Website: lowes
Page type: order-tracking
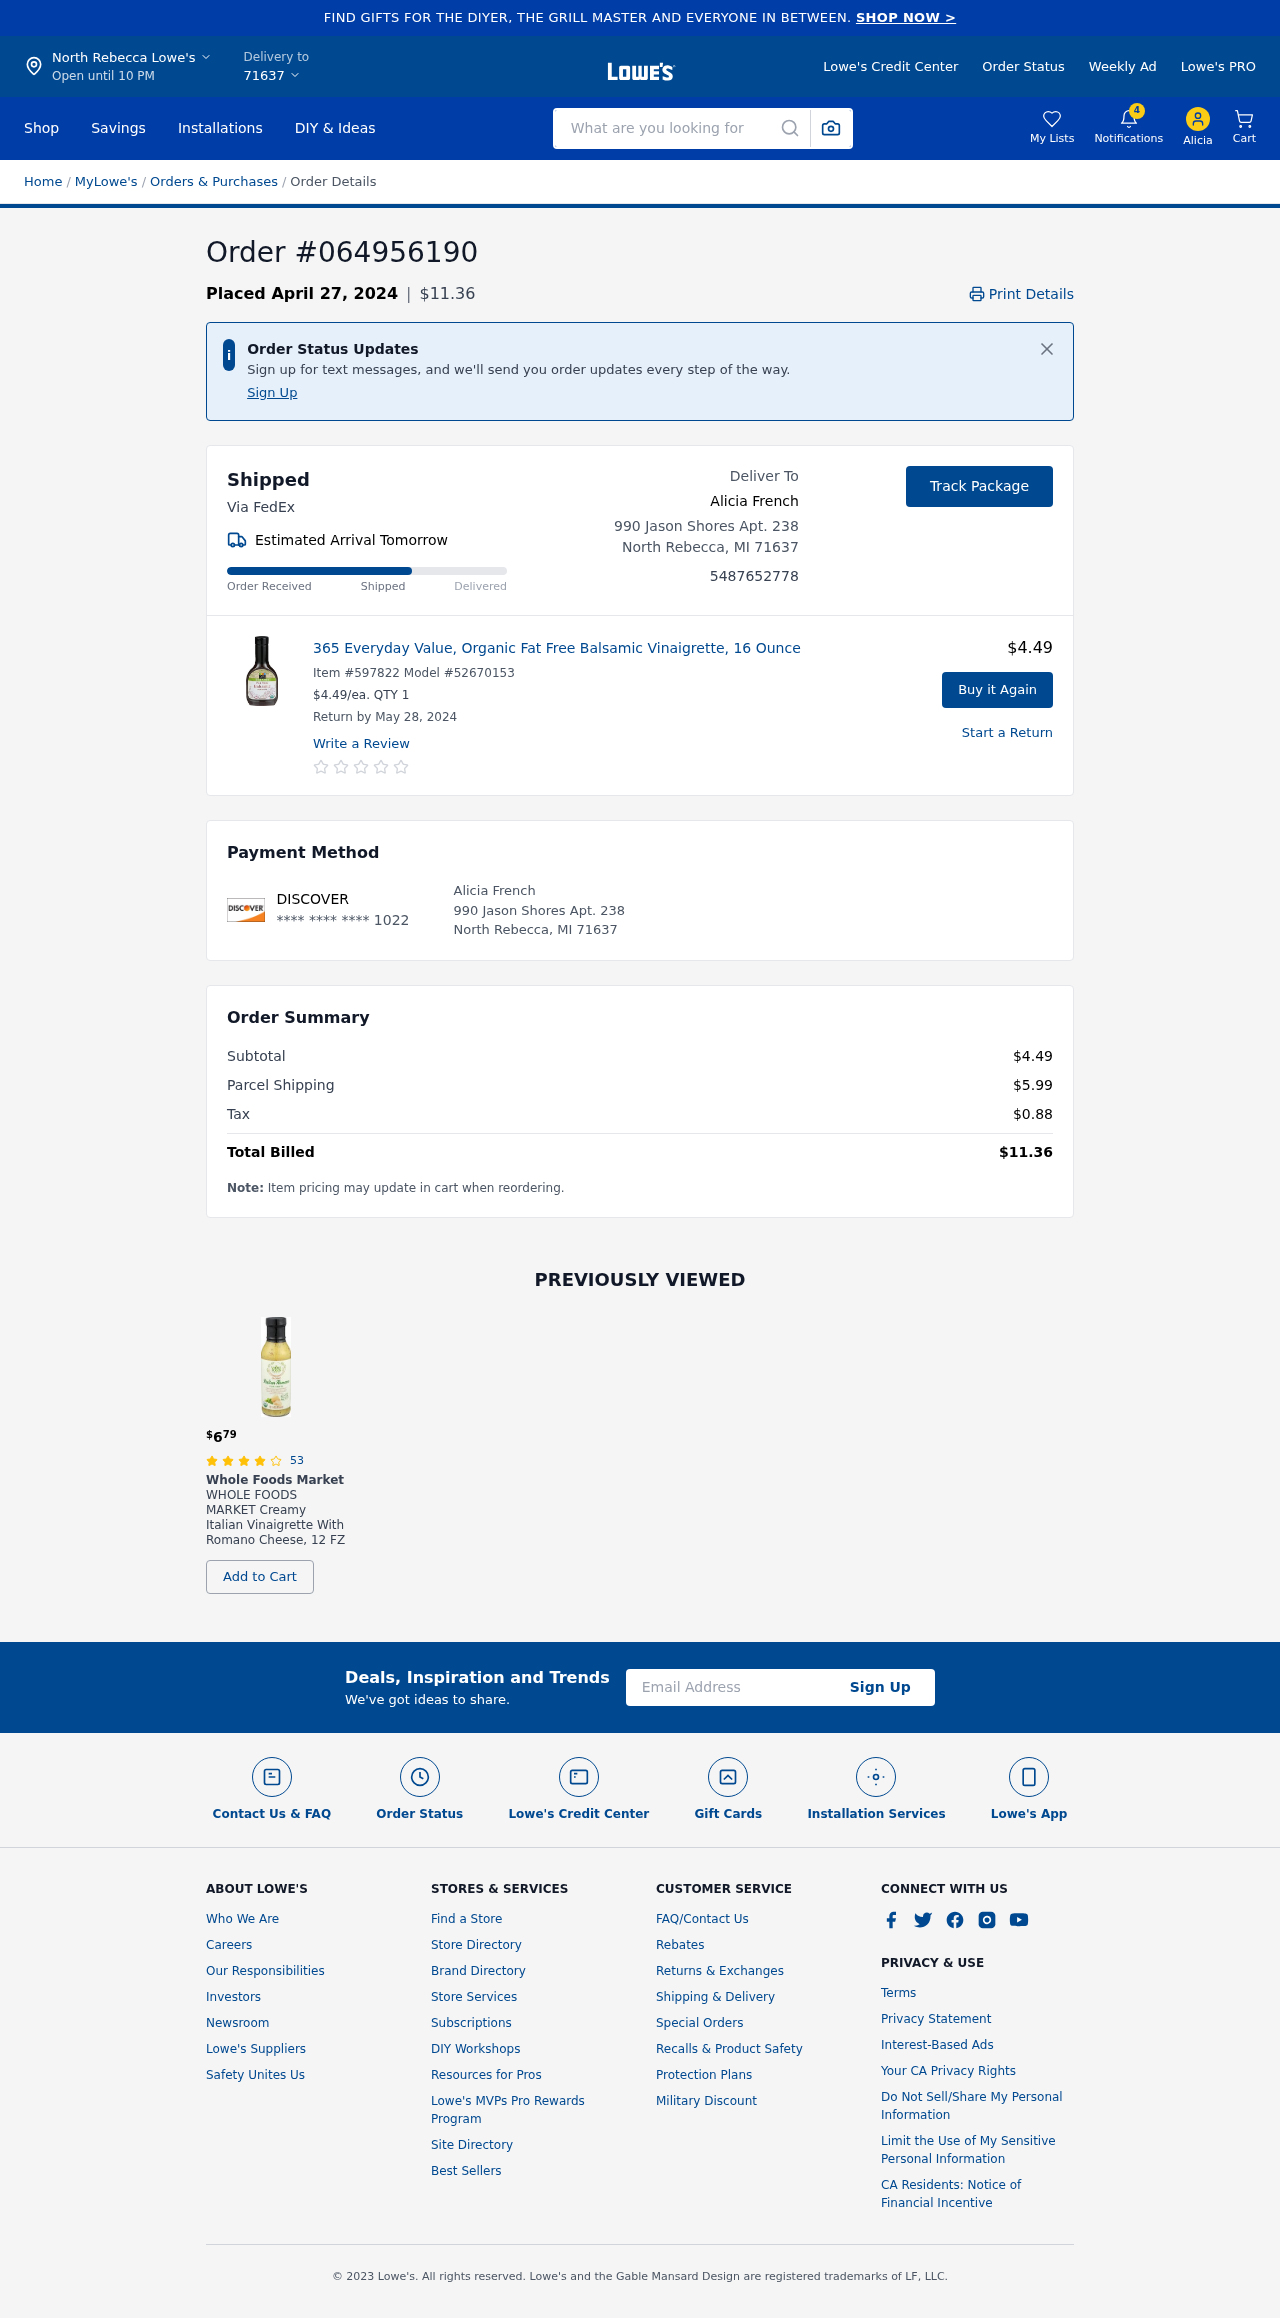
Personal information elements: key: PII_CARD_LAST4
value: **** **** **** 1022
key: PII_CARD_TYPE
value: DISCOVER
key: PII_CITY
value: North Rebecca Lowe's
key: PII_CITY
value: North Rebecca
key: PII_CITY_STATE_ZIP
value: North Rebecca, MI 71637
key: PII_EMAIL
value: aliciafrench@gmail.com
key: PII_FIRSTNAME
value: Alicia
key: PII_FULLNAME
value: Alicia French
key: PII_PHONE
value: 5487652778
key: PII_POSTCODE
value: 71637
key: PII_STREET
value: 990 Jason Shores Apt. 238
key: PII_FULLNAME2
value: Alicia French
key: PII_STATE_ABBR
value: MI
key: PII_POSTCODE_FULL
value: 71637
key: PII_CITY_STATE
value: North Rebecca, MI
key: PII_POSTCODE_NUMERIC
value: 71637
Product elements: key: PRODUCT1_NAME
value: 365 Everyday Value, Organic Fat Free Balsamic Vinaigrette, 16 Ounce
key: PRODUCT1_PRICE
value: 4.49
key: PRODUCT1_QUANTITY
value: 1
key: PRODUCT2_BRAND
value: Whole Foods Market
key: PRODUCT2_NAME
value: WHOLE FOODS MARKET Creamy Italian Vinaigrette With Romano Cheese, 12 FZ
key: PRODUCT2_NUM_RATINGS
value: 53
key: PRODUCT2_PRICE
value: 6.79
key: PRODUCT2_RATING
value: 3.7
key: PRODUCT1_ITEM
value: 597822
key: PRODUCT1_MODEL
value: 52670153
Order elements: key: ORDER_ID
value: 064956190
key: ORDER_DATE
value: Placed April 27, 2024
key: ORDER_TOTAL
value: $11.36
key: ORDER_DELIVERY_DATE
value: Estimated Arrival Tomorrow
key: ORDER_RETURN_BY_DATE
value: Return by May 28, 2024
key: ORDER_SUBTOTAL
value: $4.49
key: ORDER_SHIPPING_COST
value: $5.99
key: ORDER_TAX
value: $0.88
Search elements: key: HEADER_SEARCH
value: What are you looking for
Other elements: key: NOTIFICATION_COUNT
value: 4